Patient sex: M
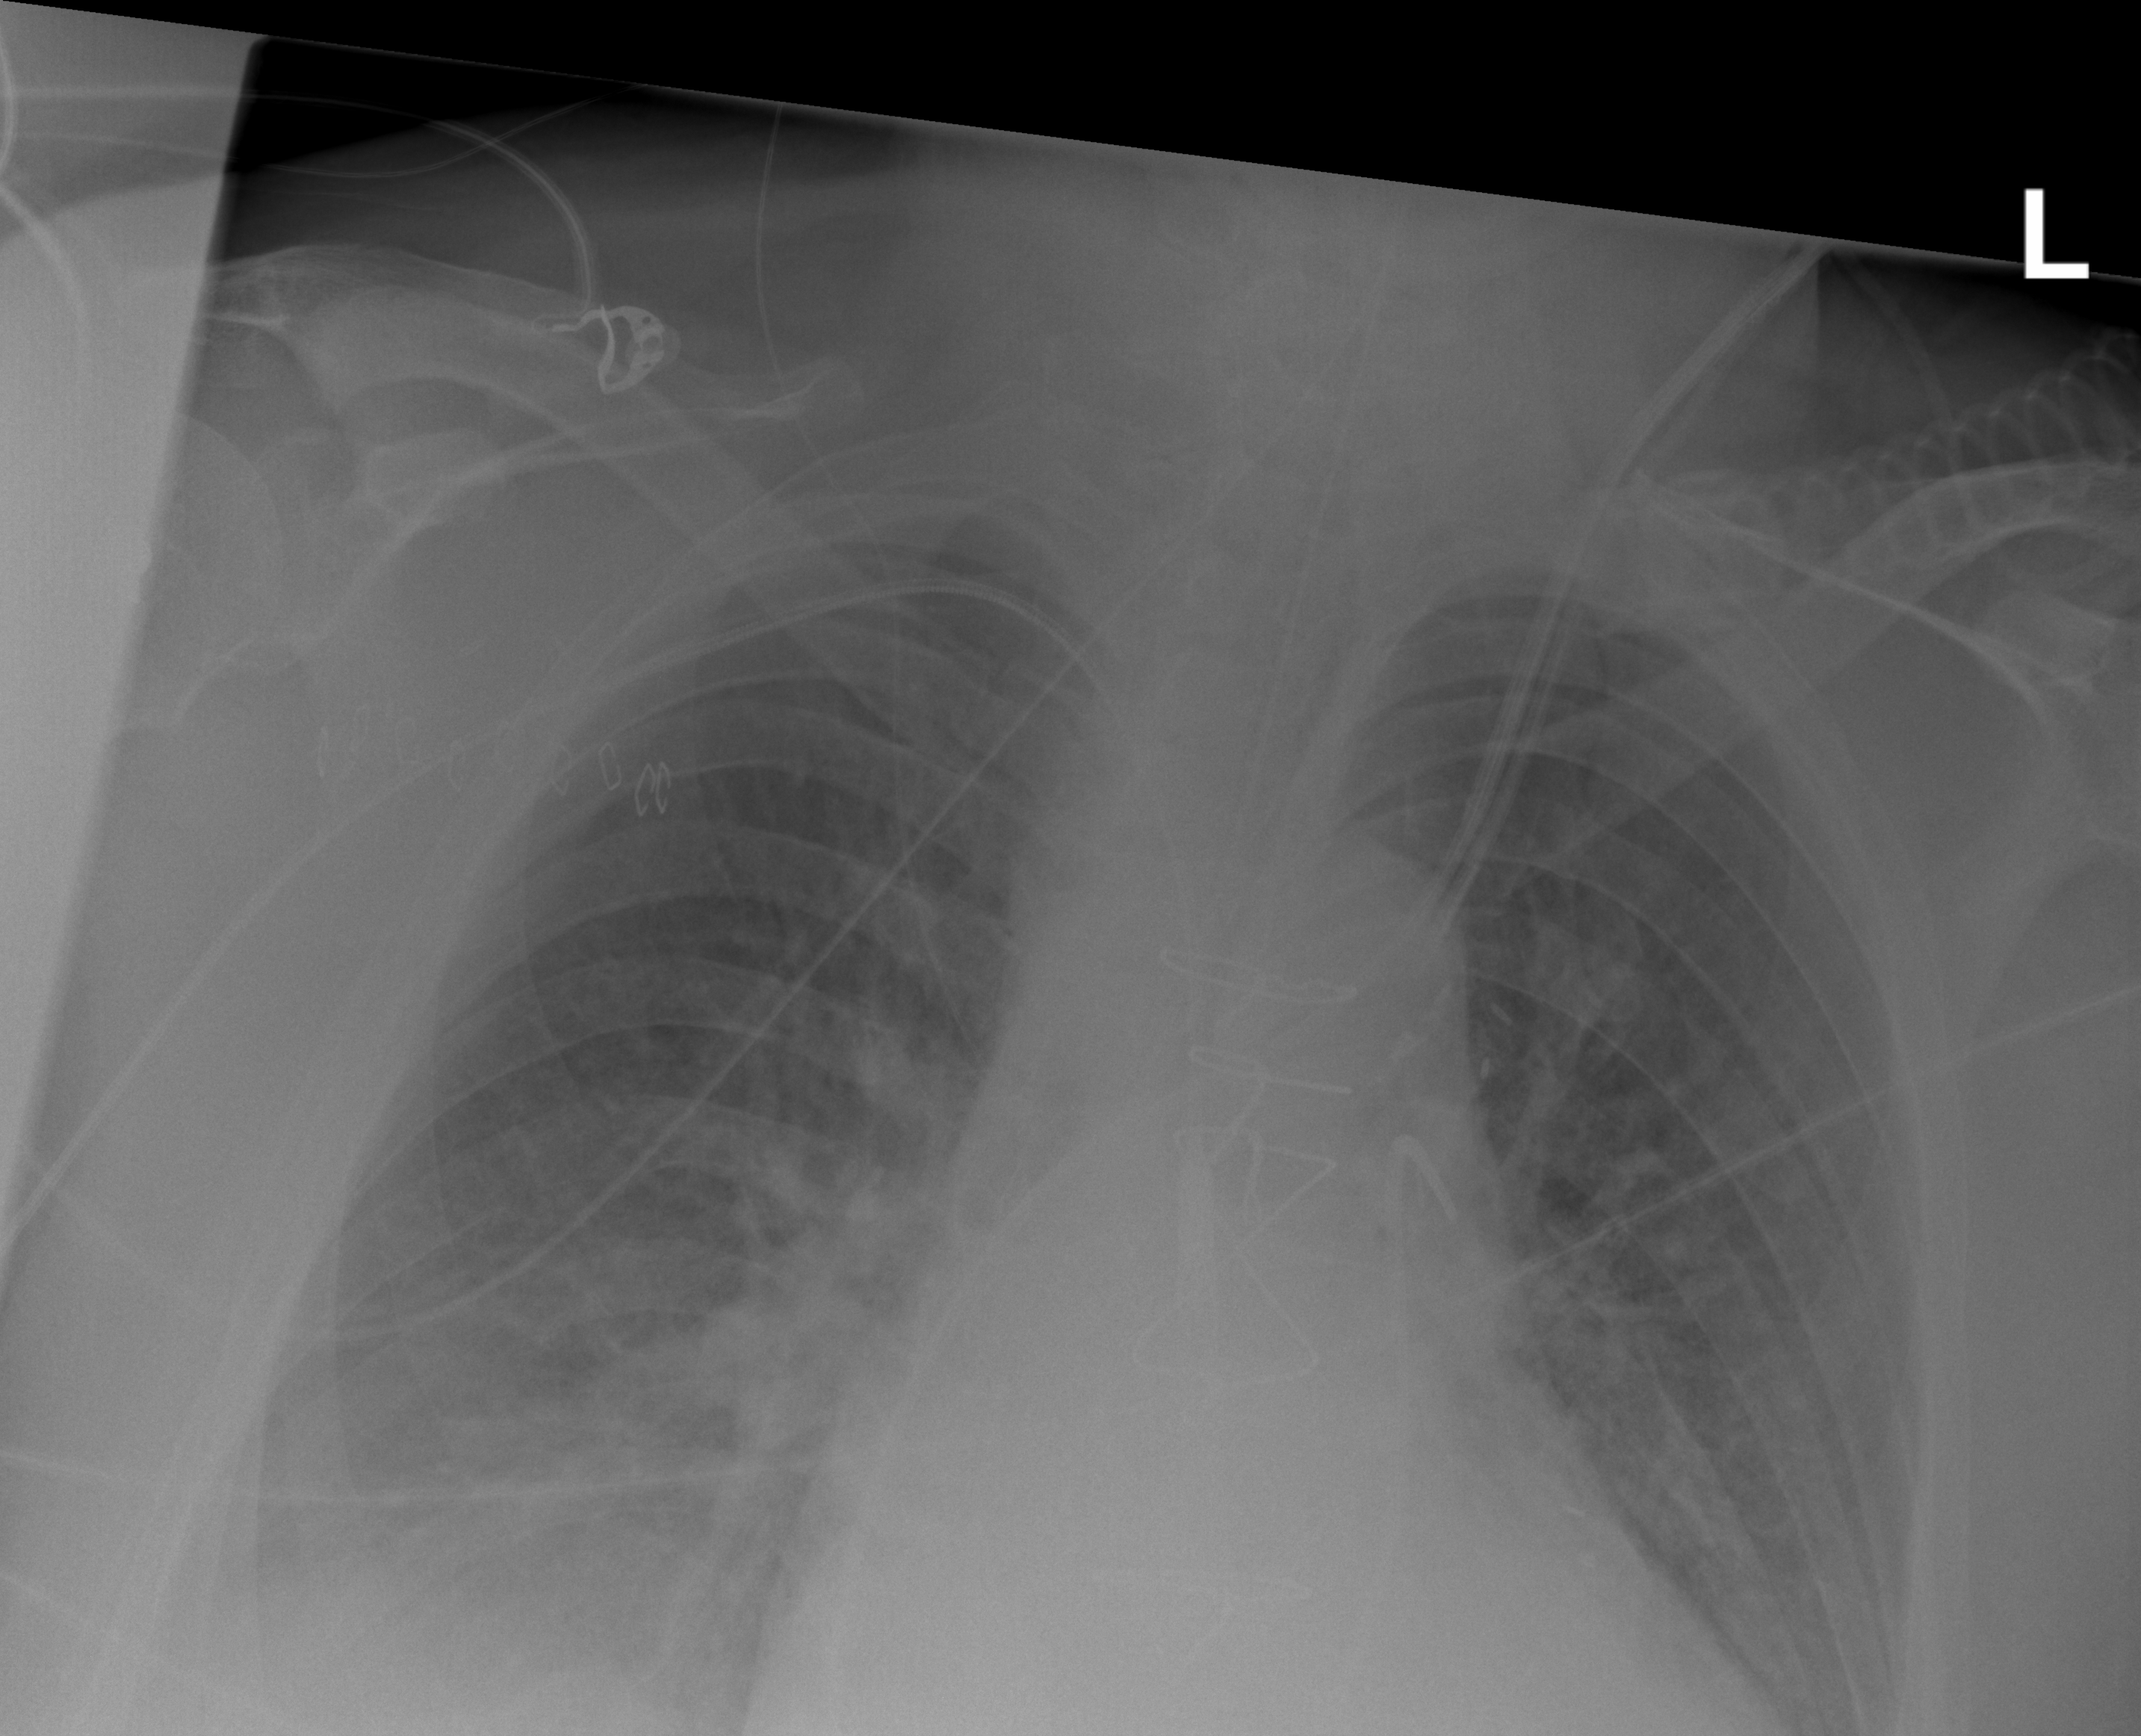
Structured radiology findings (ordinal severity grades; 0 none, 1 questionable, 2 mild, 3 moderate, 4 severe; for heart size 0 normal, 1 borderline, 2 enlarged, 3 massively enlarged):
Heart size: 2
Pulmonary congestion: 2
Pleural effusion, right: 2
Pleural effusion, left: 2
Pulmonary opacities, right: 0
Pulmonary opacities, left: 0
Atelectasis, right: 2
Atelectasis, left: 2